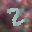
Label: 2